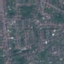
Land use / land cover: Residential